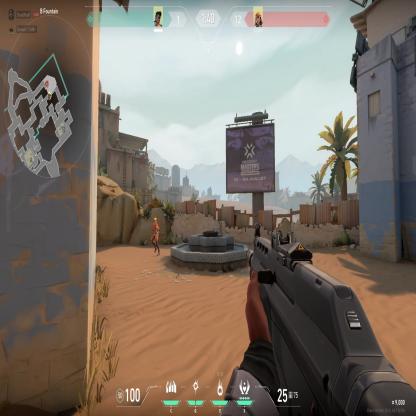
Label: enemy